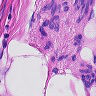
Metastatic tissue present: yes